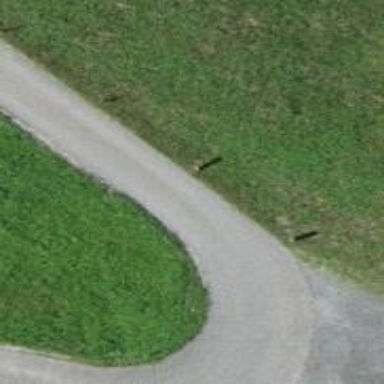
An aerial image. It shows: Unclassified road with grade1 track type.